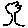
Label: tree